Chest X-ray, PA view. Patient: 50 years old, sex M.
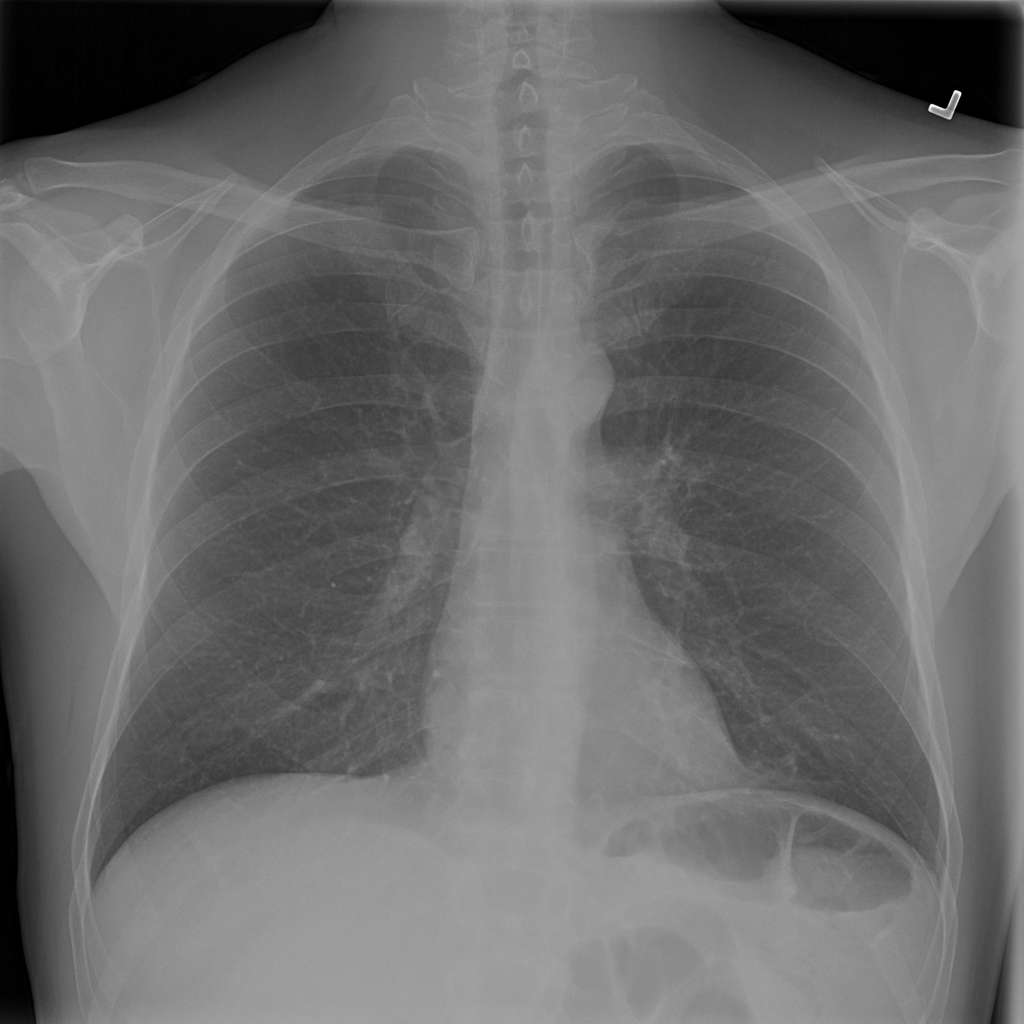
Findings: Atelectasis, Nodule